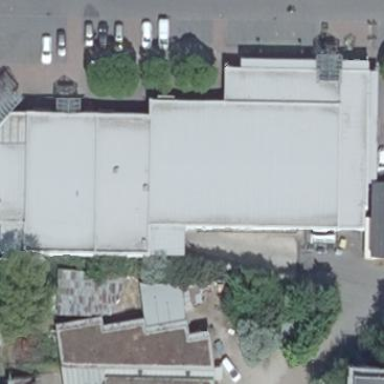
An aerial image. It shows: Parking area with surface.